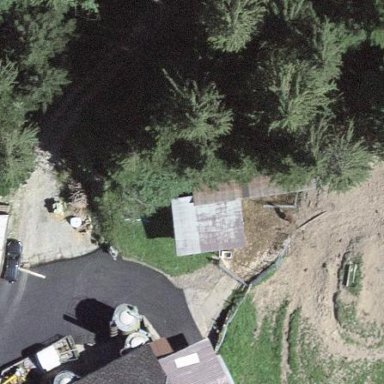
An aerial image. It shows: Shed.